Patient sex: M
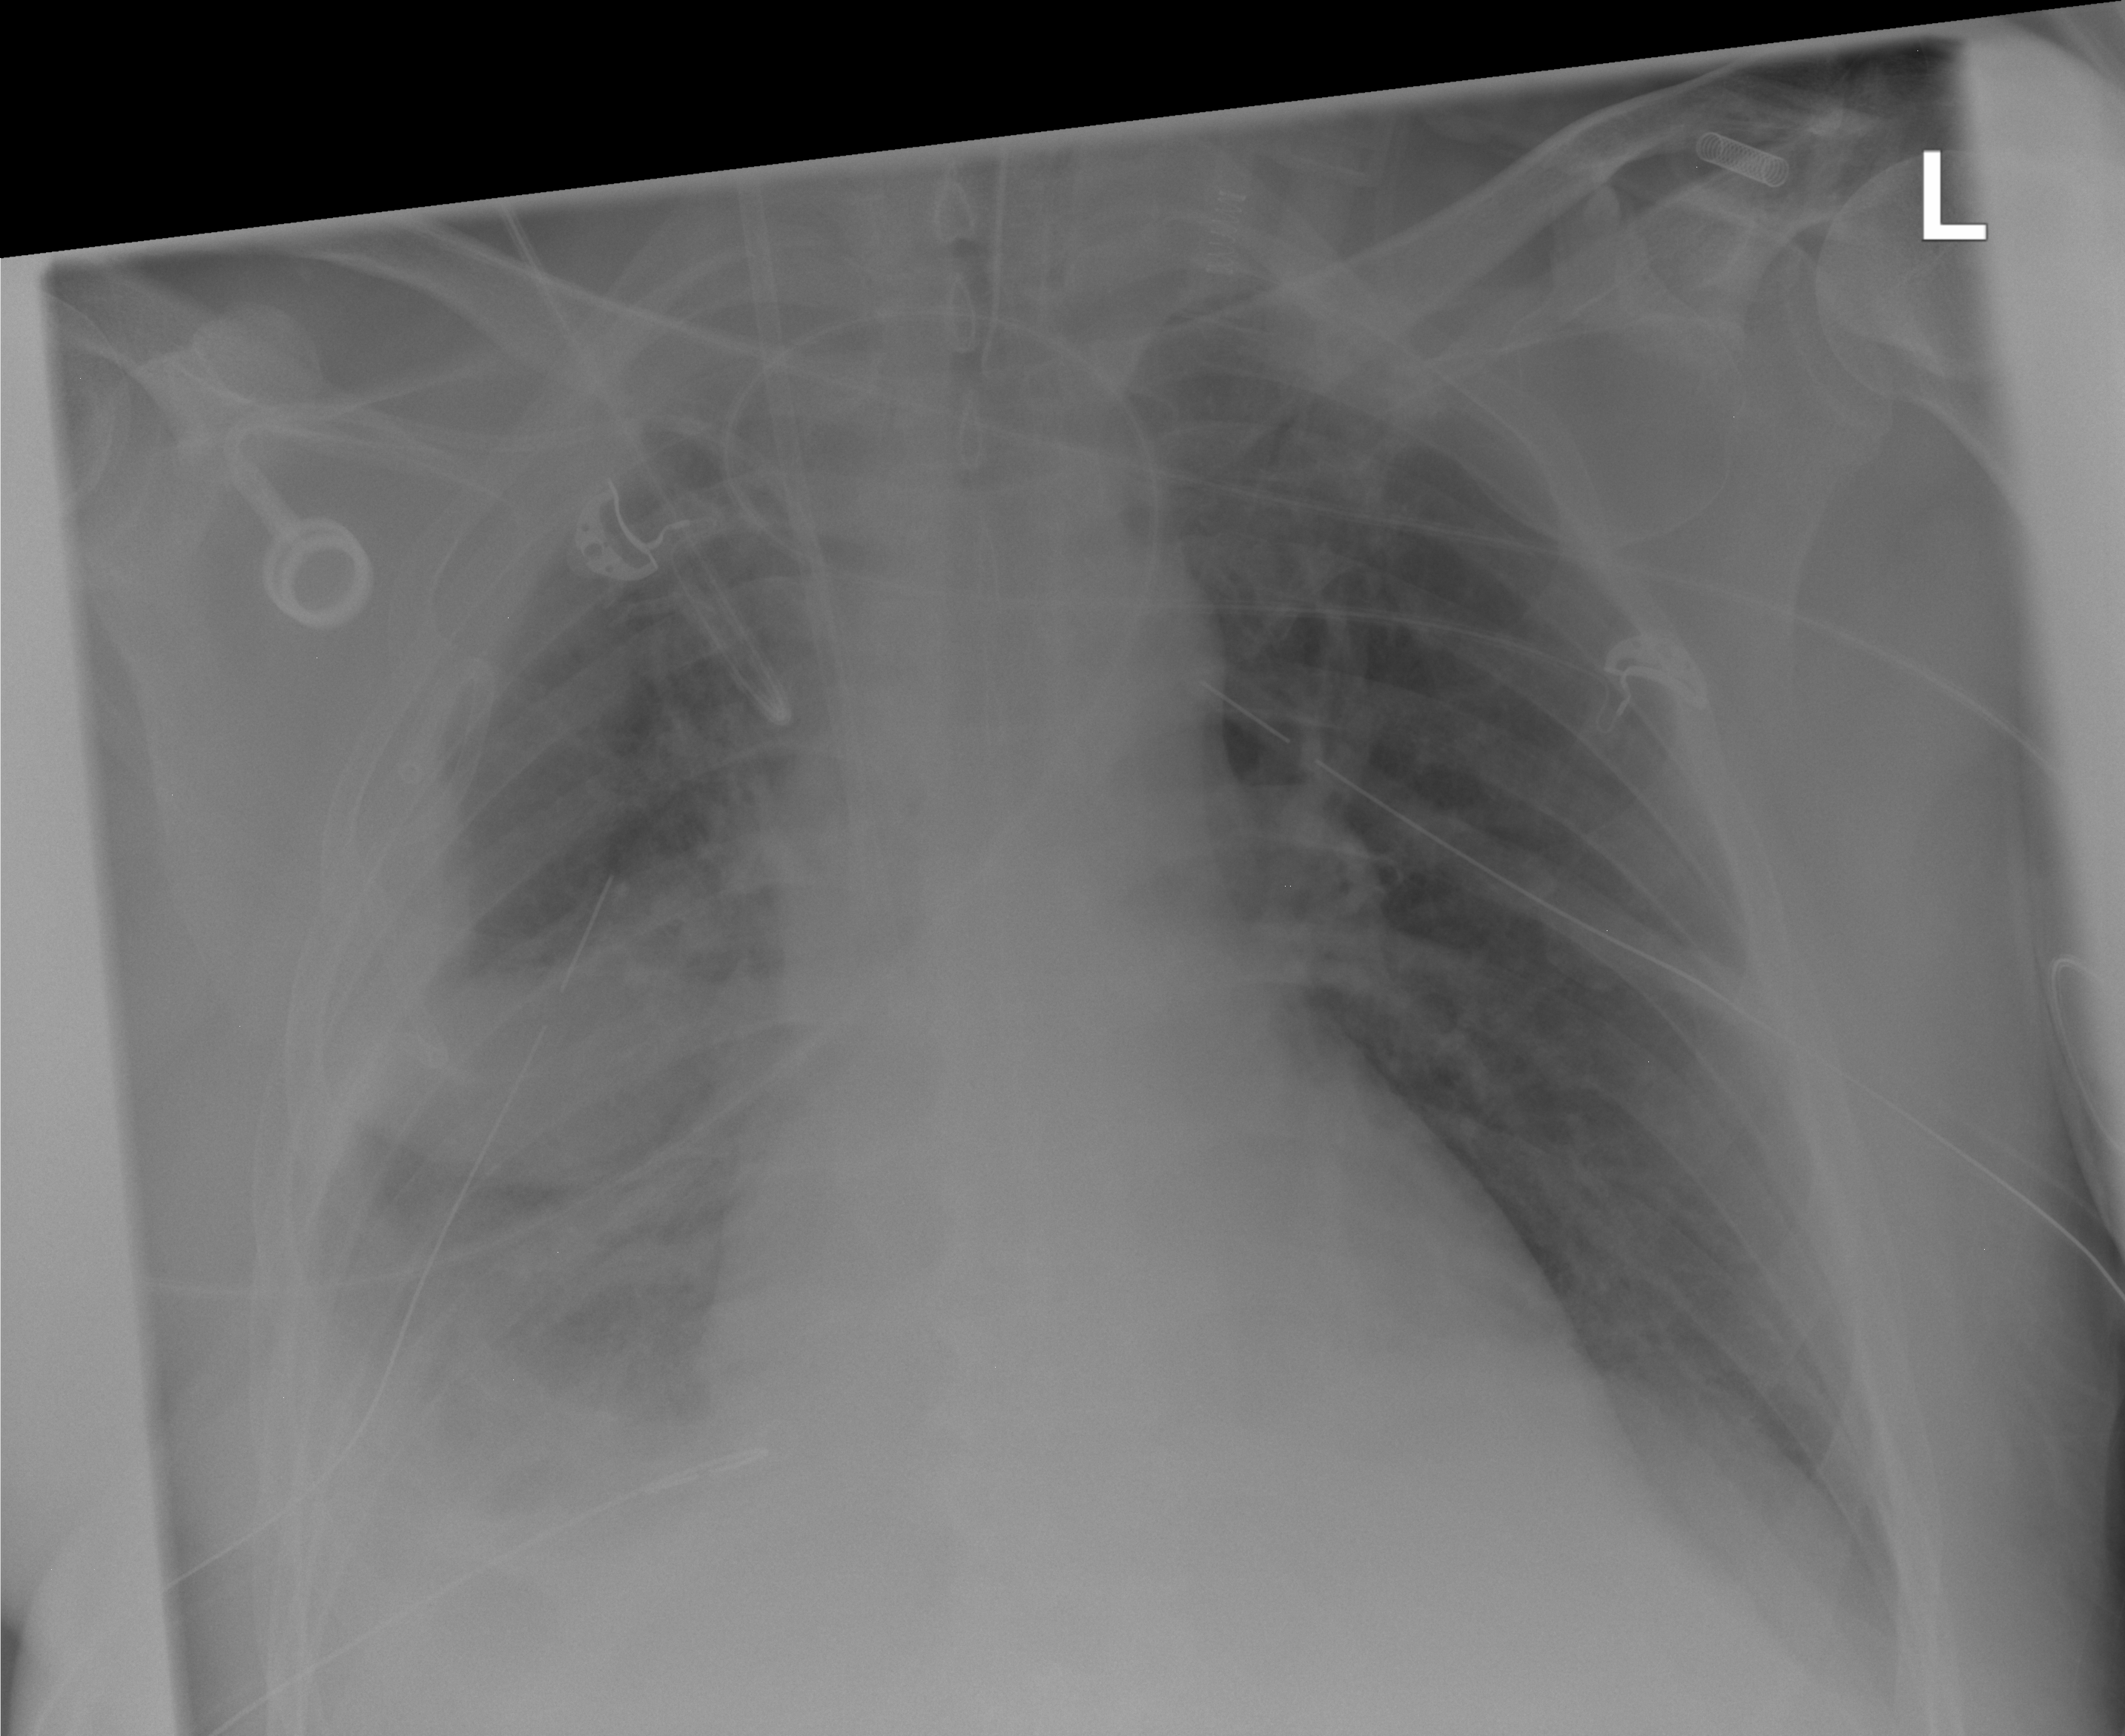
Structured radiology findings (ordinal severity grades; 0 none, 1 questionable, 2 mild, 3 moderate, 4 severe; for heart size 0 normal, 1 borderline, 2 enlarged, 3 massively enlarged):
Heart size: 2
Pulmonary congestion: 2
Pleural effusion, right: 3
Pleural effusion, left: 0
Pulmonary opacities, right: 2
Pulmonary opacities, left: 0
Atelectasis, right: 3
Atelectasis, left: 2